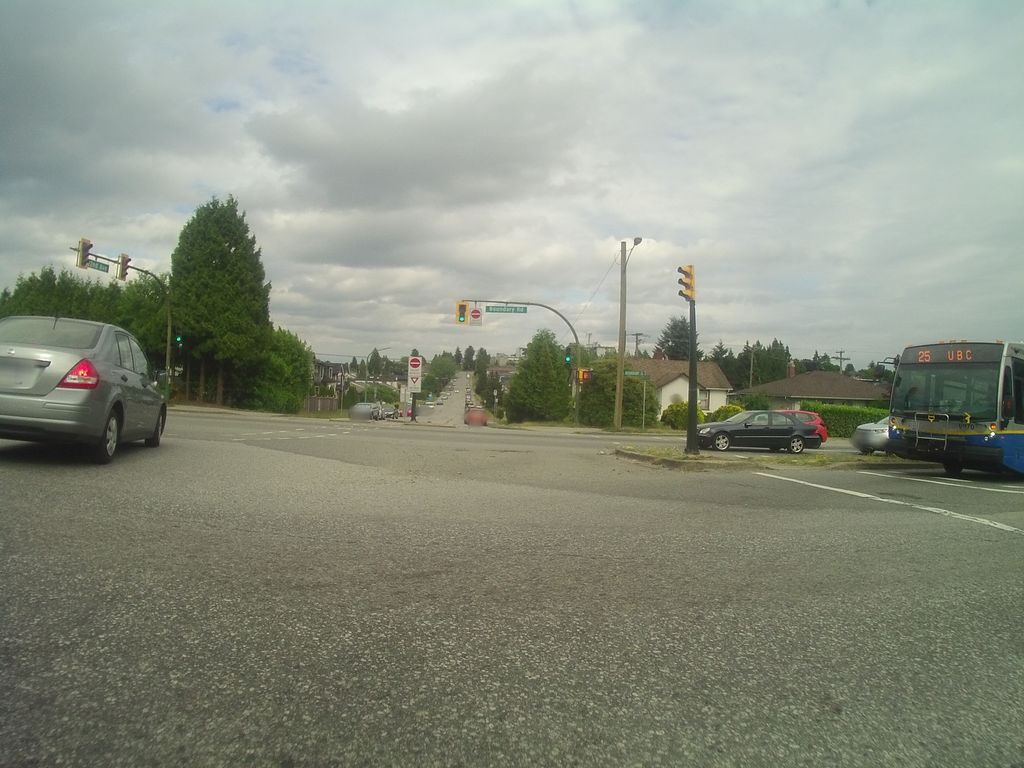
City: vancouver